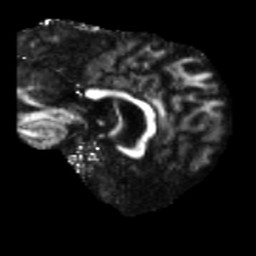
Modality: FA
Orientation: sagittal
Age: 68
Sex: male
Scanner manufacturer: siemens
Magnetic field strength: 3 T
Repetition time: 5.47 s
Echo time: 0.0854 s